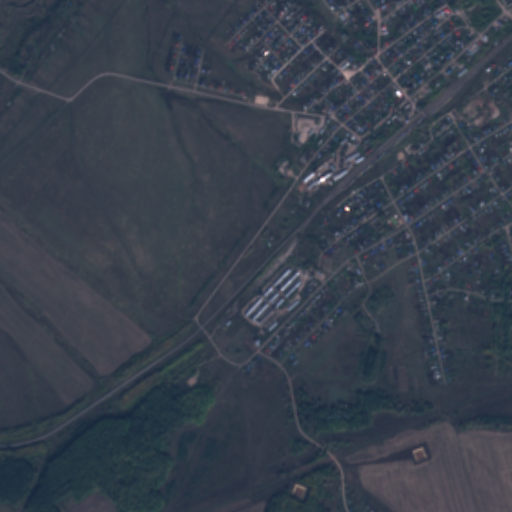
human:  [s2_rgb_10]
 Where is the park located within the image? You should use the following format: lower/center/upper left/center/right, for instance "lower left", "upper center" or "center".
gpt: The park is located in the right of the image.
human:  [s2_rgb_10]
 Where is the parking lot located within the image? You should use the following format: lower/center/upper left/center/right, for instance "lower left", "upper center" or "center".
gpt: The parking lot is located in the upper right of the image.
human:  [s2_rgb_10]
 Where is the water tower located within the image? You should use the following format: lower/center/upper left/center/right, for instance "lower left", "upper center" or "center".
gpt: The water tower is located in the upper center of the image.
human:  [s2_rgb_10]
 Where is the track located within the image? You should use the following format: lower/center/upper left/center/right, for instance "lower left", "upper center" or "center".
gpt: There is no track in the image.